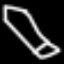
Label: pencil